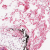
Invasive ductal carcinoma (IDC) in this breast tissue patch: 0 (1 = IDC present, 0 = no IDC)